Question: I'm working on designing an SOA structure to consolidate numerous WCF webservices. In my experience whenever using web services we are limited to a very flat structure:
WebService - <URL>
- - -
So, in the example above we have a service which has a collection of operations available.
However, we would like a much more hierarchical structure to the operations available. For example:
WebService - <URL>

The reason for wanting this is so that we can use dot notation at the client side when coding calls to the service, for example:
- - -
Could anyone suggest whether this is possible at all?
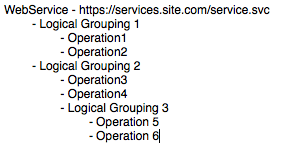
Answer: I think Tim is correct in his comment. What you are trying to do is highly unorthodox.
Creating a service which exposes a hierarchical structure of unrelated operations is not what services are for. In the same way you wouldn't create a god-object which does 10 different things, to be consumed in-process by binary reference, you shouldn't try to do it out of process.
If the dot notation is important for you on the client side, then you can kind of get what you're looking for by doing the following.
'''
namespace Clients
{
[ServiceContract]
interface IService
{
[OperationContract]
void CreateClient(params p);
}
}
namespace Clients.Documents
{
[ServiceContract]
interface IService
{
[OperationContract]
List<Document> GetDocumentsForClient(Guid clientKey);
}
}
namespace Products
{
[ServiceContract]
interface IService
{
[OperationContract]
void CreateProduct(params p);
}
}
'''
'''
var service = new ChannelFactory<Clients.IService>().CreateChannel();
var service = new ChannelFactory<Clients.Documents.IService>().CreateChannel();
var service = new ChannelFactory<Products.IService>().CreateChannel();
'''
As you can see, you are able to consume the relevant service operation by using the fully qualified name of the service contract. This gives you the dot delimited format you require.
With this approach you will have to have your client reference the assemblies containing the service and operation contracts, rather than via a service reference, which will strip out the service namespacing and replace it with locally generated ones. To enable this you should build the service and data contracts into a separate assembly to your service implementation so it can be shared.
> ...how (to) route their calls to my service(s) - as they wont have
used the 'Add Service Reference' functionality of visual studio to
wire up the URLs / Endpoints
Further to Tim's comments below, as an alternative you can inject the name of your service's config element from your config file into the ChannelFactory contstructor, as described <URL>.